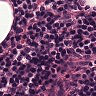
Metastatic tissue present: no